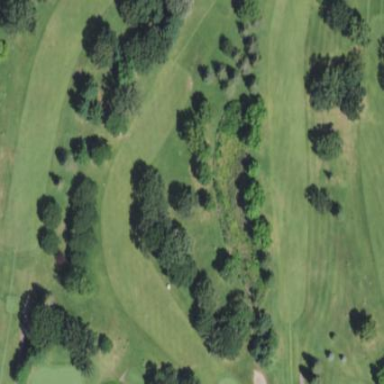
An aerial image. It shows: Grassy area designated as golf fairway.